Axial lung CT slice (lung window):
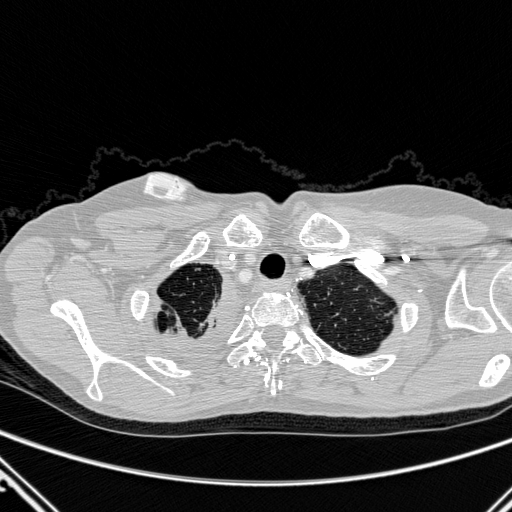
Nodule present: no